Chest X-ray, PA view. Patient: 48 years old, sex M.
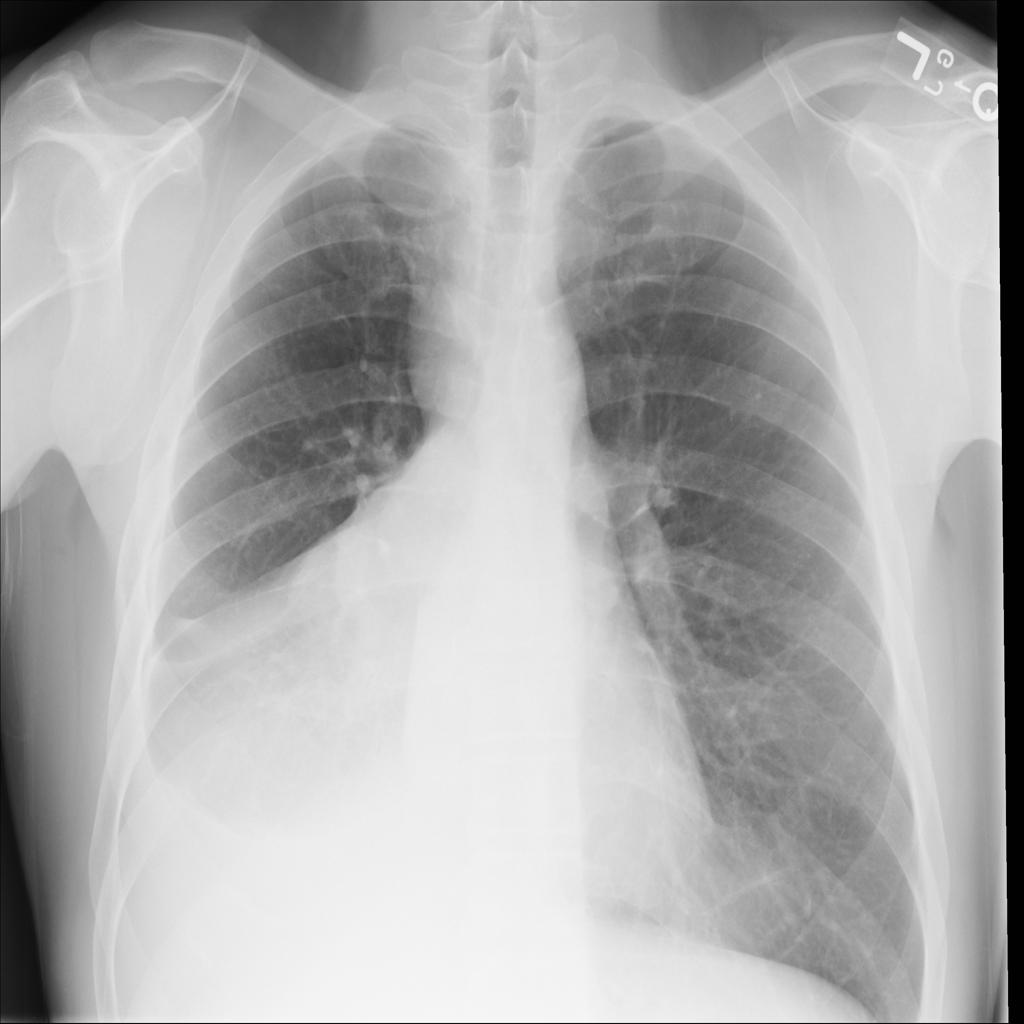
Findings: Atelectasis, Effusion